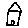
Label: house